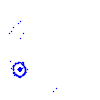
Particle: kaon